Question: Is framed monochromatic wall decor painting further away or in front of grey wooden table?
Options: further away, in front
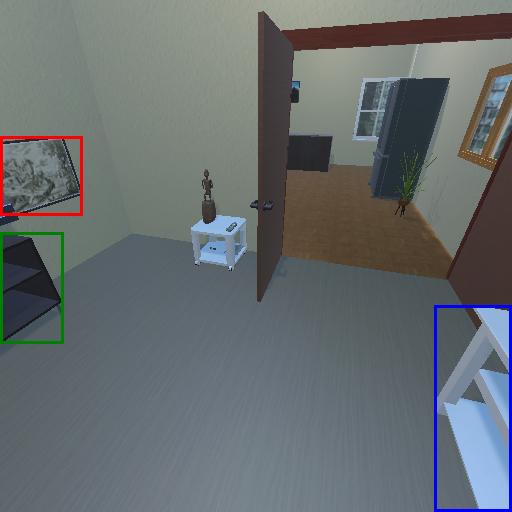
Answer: further away